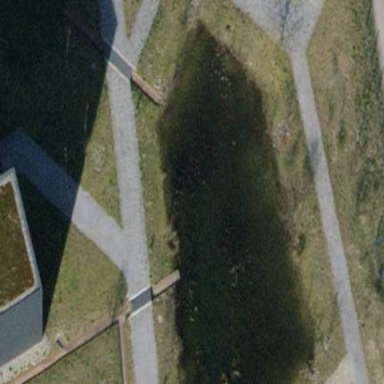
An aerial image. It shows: Pond surrounded by natural water.